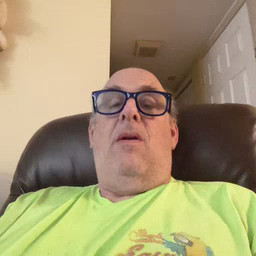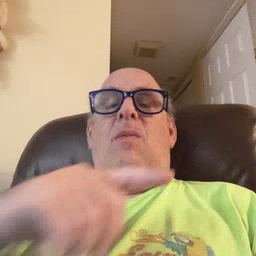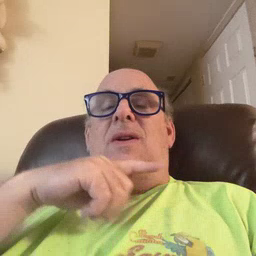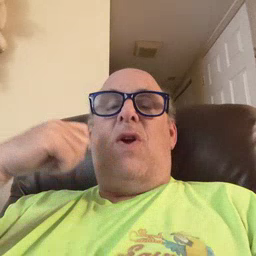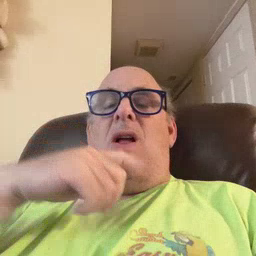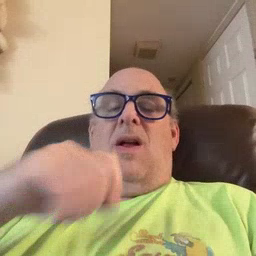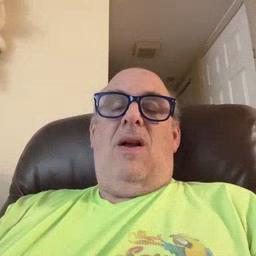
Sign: dryer